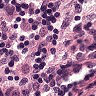
Metastatic tissue present: no